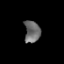
Tissue: prostate
Cell type: T cells
Senescence score: 0.3426
Nuclear area (px): 338
Mean DAPI intensity: 107.05